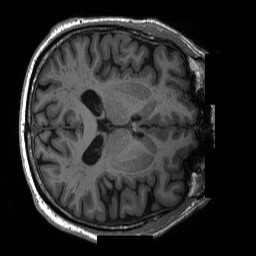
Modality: T1w
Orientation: axial
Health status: ill
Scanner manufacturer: siemens
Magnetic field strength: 3 T
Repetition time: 2.3 s
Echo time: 0.00226 s